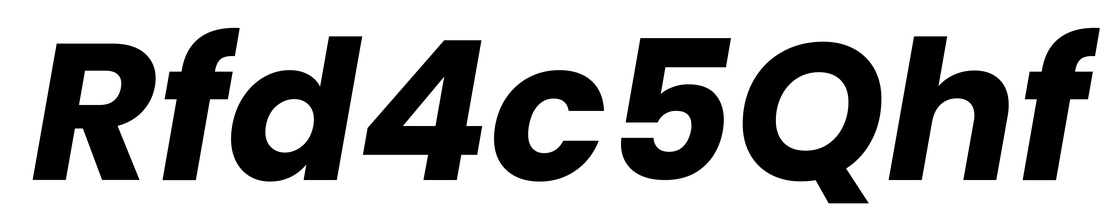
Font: Poppins-BoldItalic